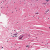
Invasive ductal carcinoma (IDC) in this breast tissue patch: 0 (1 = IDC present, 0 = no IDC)